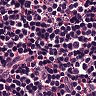
Metastatic tissue present: no